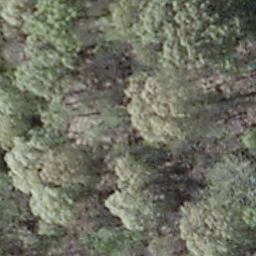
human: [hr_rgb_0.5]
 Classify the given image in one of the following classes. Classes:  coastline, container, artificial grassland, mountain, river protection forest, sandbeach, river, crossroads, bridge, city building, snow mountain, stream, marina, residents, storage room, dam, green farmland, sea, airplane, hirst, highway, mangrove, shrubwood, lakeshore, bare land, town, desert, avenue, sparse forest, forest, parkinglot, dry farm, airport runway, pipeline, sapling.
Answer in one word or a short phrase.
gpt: shrubwood